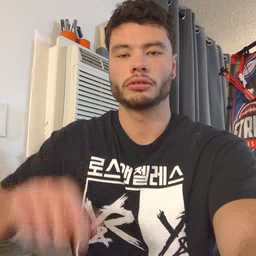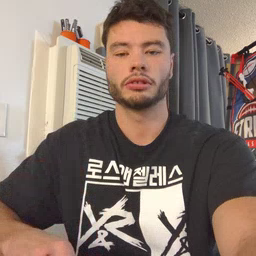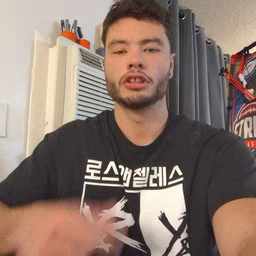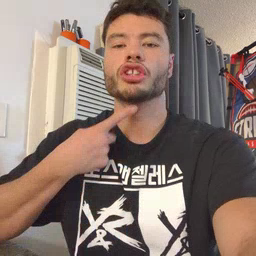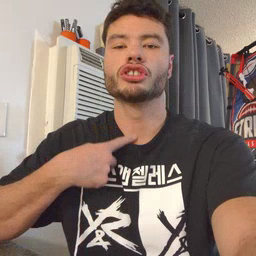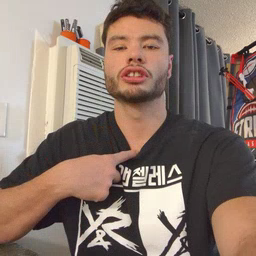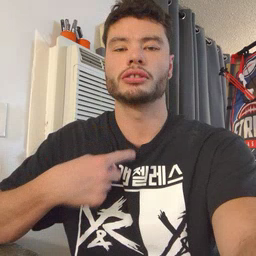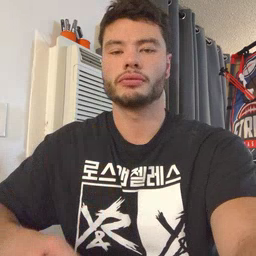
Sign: thirsty